Here is the raw acceleration-versus-time signal recorded on a bearing housing. Determine the bearing's health state. Answer with exactly one of: normal, inner_race, outer_race, ball.
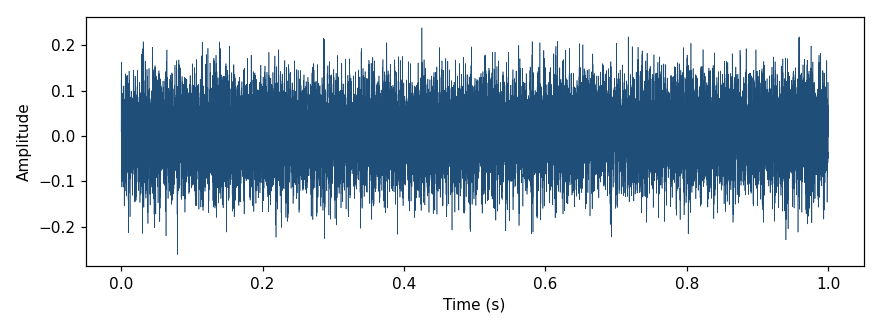
Answer: normal